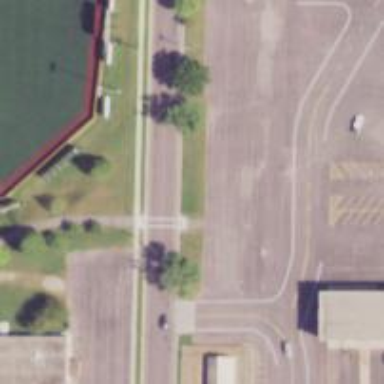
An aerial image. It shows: Uncontrolled road crossing with marked lines.